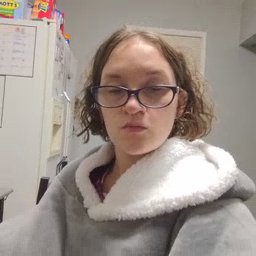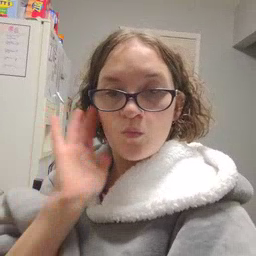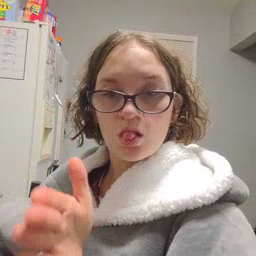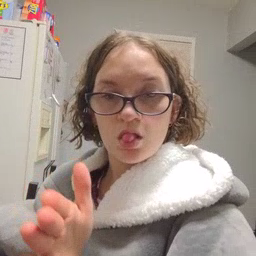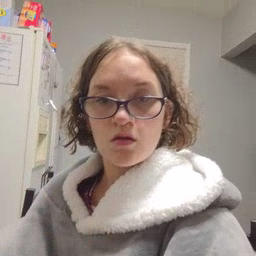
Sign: will